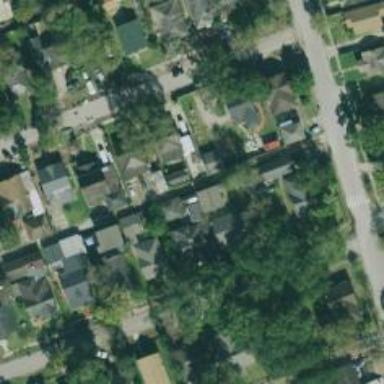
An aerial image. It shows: Alley classified as service road.